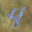
Label: 4